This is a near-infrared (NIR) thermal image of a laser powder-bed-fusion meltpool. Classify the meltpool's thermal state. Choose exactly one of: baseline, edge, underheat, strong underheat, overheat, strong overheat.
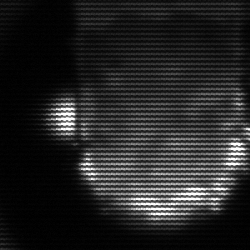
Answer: baseline